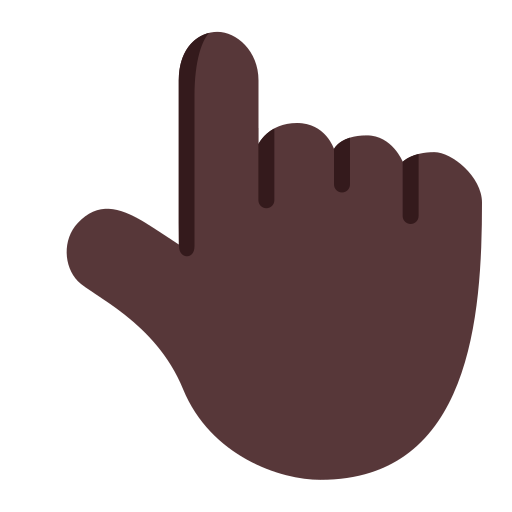
backhand index pointing up flat dark